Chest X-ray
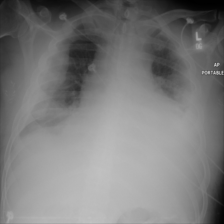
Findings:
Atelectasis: negative
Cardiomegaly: negative
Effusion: negative
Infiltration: negative
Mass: positive
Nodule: negative
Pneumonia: negative
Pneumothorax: negative
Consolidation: negative
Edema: negative
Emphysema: negative
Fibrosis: negative
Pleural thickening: negative
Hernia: negative